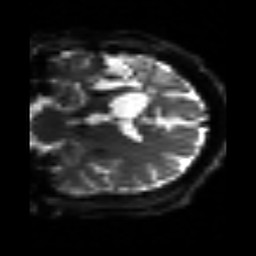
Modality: sbref
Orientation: coronal
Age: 42
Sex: male
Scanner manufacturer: siemens
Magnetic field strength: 3 T
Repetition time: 3.2 s
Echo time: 0.081 s